Question: I am making a game, and i want a place where users can fill out a form suggesting ideas or bugs, but want it to look similar to the rest of the game graphics/buttons etc.. I dont know how to make custom TextFields with pictures. I want the end result to look like this:
I know how to set up custom buttons and custom labels, not TextFeilds,
So Can anyone tell me how to easily format a JTextFeild with an image icon or something.
Thanks
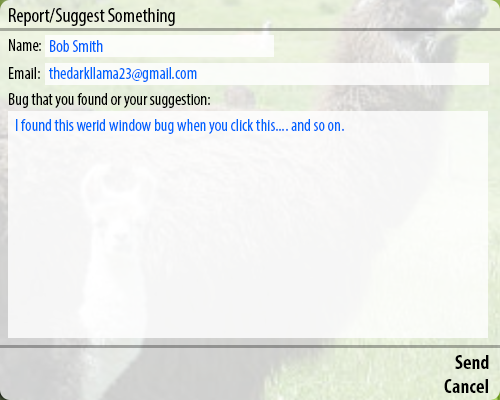
Answer: What is custom about that? Are you talking about:
1. no borders, then just use setBorder(null);
2. semi-transparent look, then use setBackground( new Color(...) ); - read the Color API for the way to create transparent colors. Also you will need to check out Backgrounds With Transparency since you can't just use a transparent background directly.
I can't tell if there are any other differences.